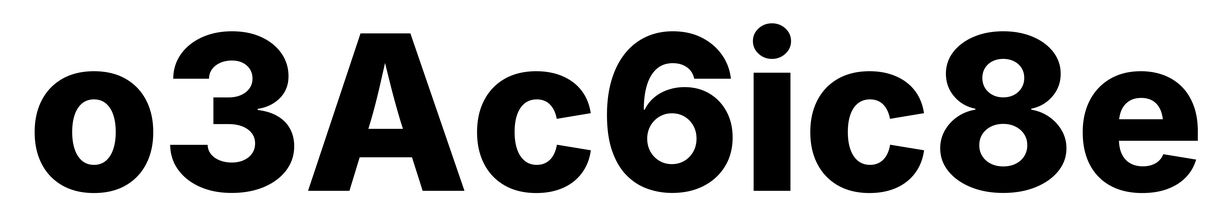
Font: Inter_ExtraBold